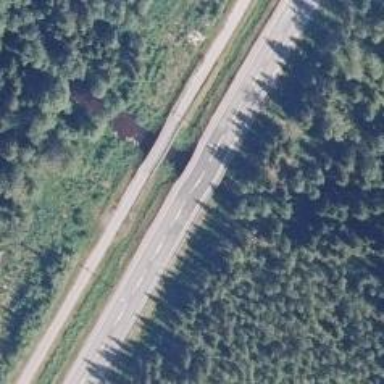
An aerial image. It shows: Asphalt road classified as trunk highway.